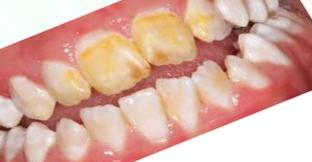
Condition: Tooth Discoloration